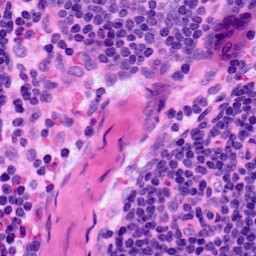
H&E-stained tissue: LymphNode